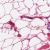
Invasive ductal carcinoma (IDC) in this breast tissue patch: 0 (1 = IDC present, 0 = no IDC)